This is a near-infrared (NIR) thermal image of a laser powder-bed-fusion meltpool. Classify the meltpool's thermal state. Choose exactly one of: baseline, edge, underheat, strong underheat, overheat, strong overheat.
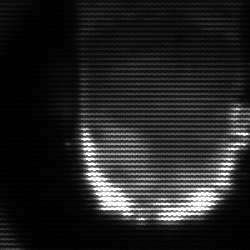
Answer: baseline